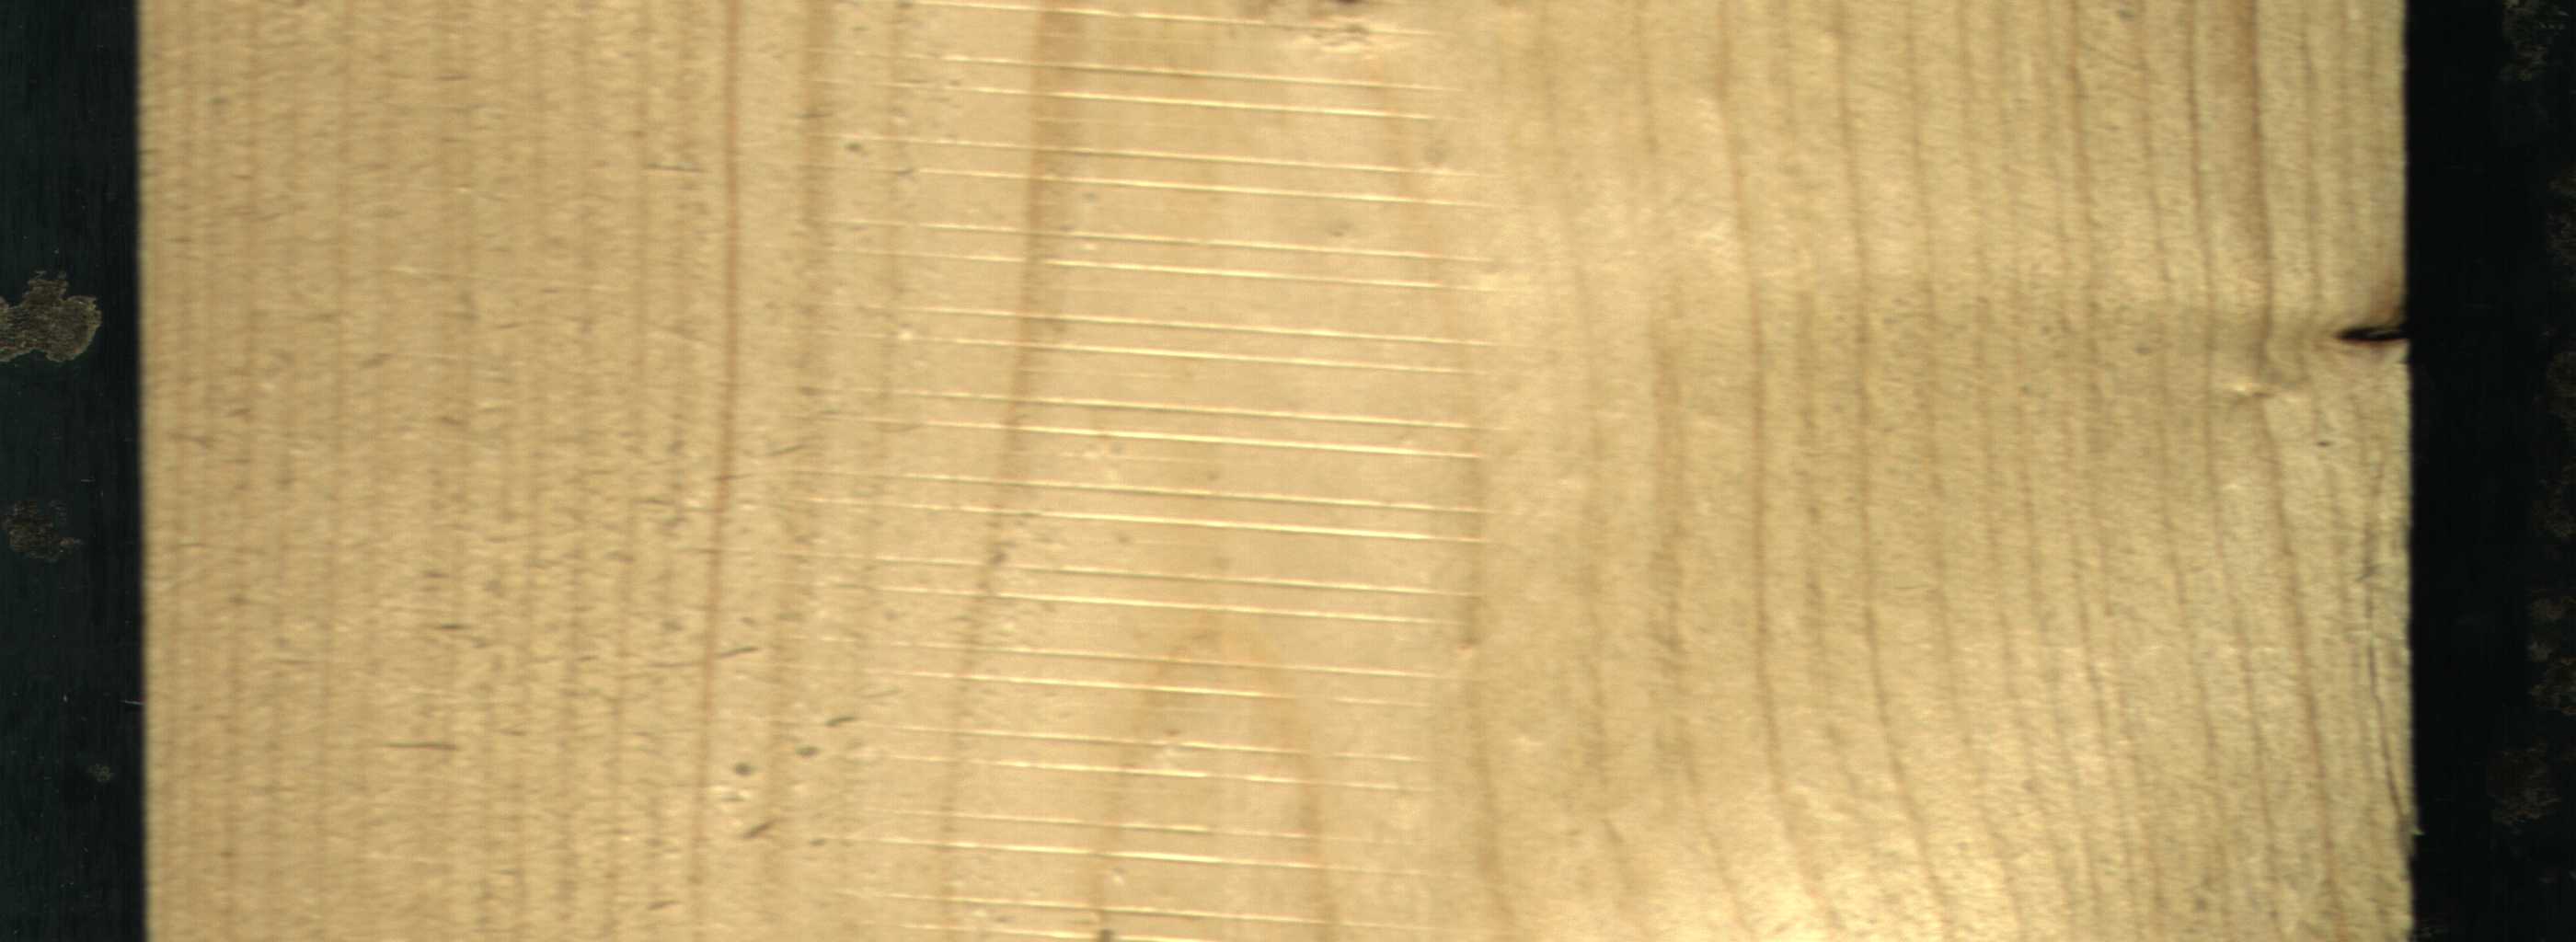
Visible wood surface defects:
Knot_missing